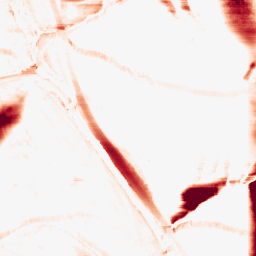
Category: morphological
Decomposition family: morphological_rect
Decomposition parameters: operation: opening
width: 50
height: 10
Upsampling method: quartic
Upsampling parameters: scale: 4
Upsampling scale: 4